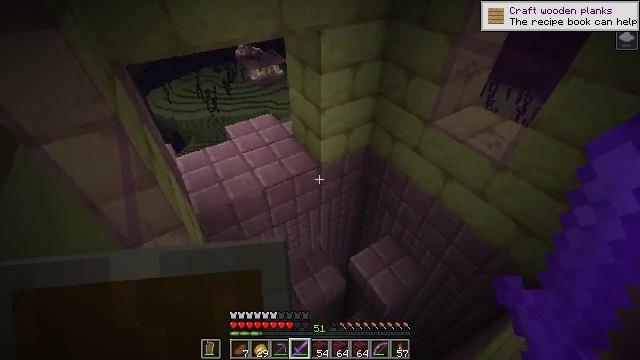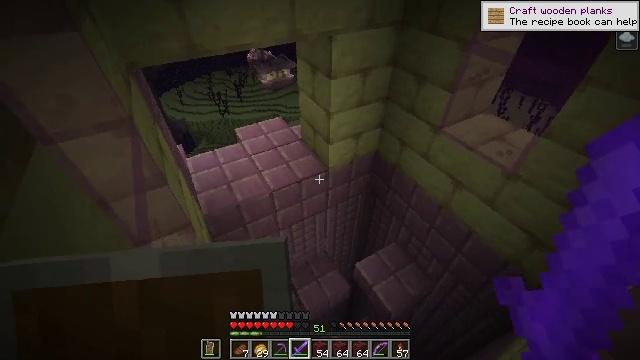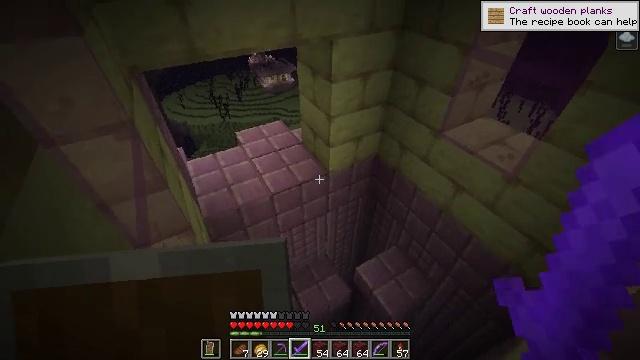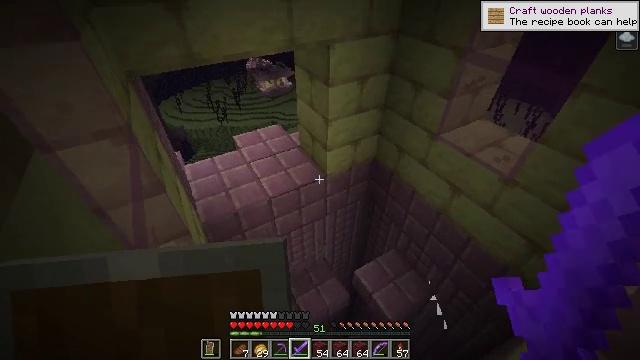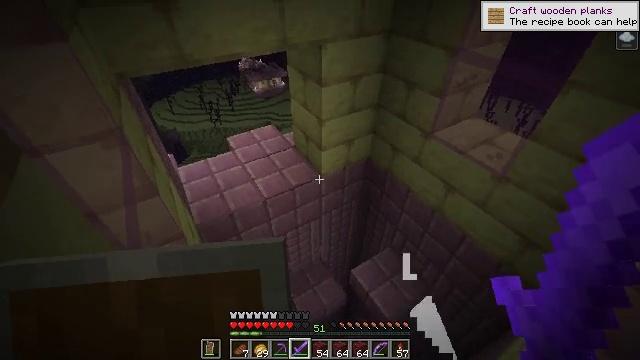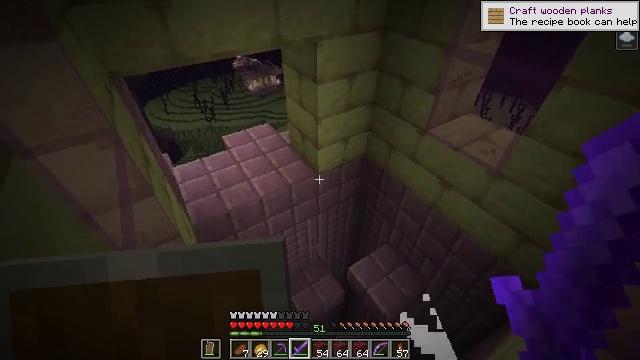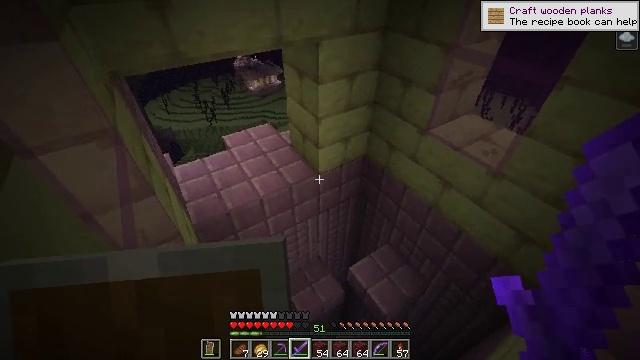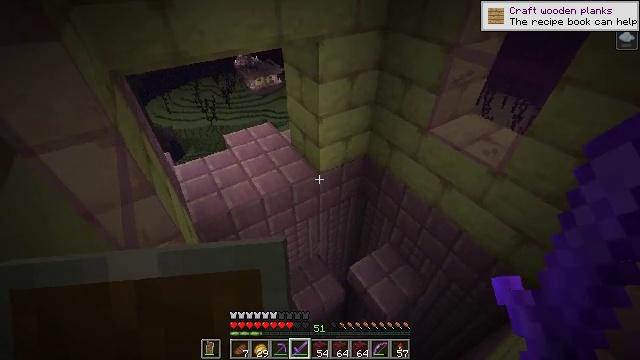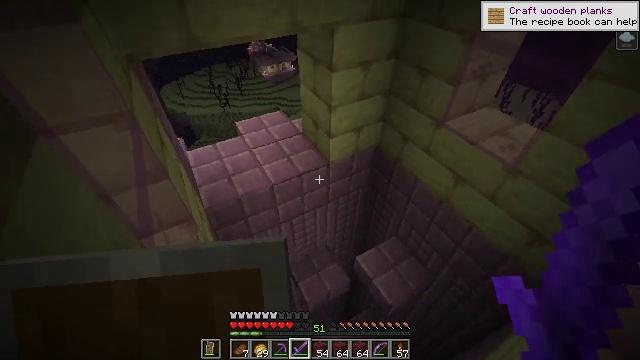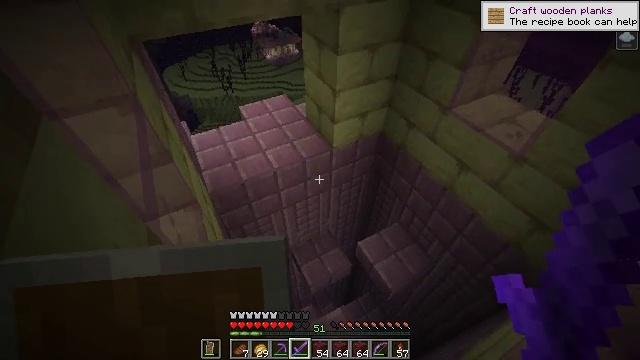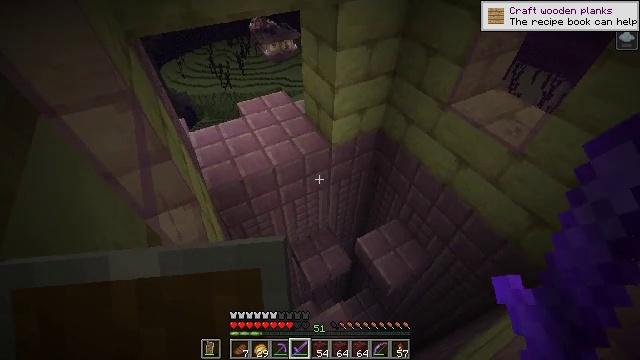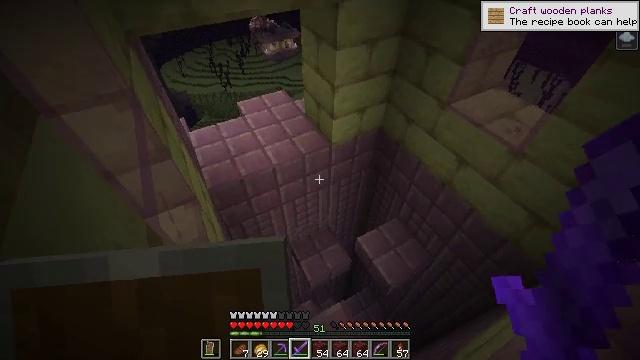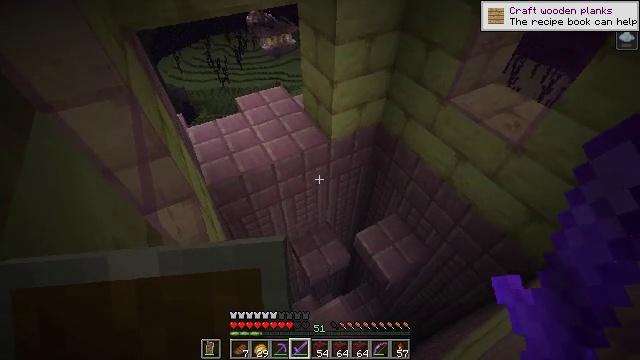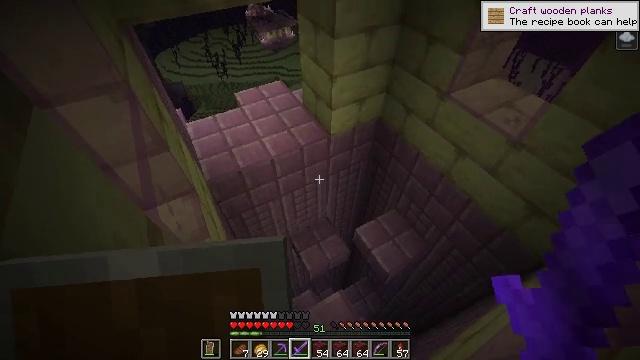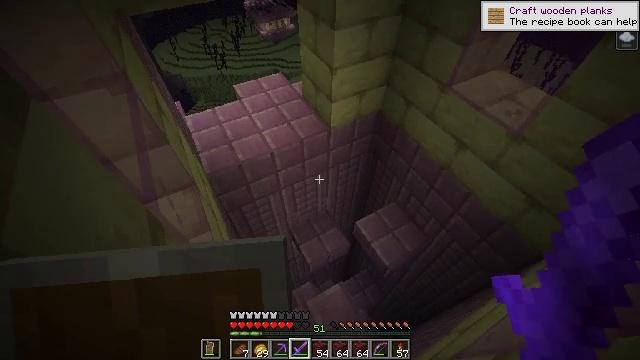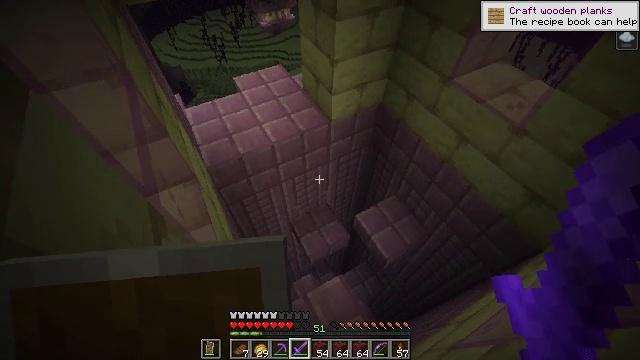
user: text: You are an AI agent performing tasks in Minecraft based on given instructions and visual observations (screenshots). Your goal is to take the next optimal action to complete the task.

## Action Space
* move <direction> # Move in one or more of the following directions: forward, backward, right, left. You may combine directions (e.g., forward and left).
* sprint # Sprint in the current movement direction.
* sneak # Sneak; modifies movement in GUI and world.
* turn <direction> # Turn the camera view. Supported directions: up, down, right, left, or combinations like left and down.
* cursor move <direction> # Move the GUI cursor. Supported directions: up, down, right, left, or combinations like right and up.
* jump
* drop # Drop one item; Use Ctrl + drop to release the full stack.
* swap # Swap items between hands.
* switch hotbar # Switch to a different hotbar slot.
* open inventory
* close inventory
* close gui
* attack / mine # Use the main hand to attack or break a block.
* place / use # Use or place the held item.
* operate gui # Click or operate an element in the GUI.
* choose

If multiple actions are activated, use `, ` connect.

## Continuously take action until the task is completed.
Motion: motion action
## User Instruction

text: Attack the purpur block to obtain it.
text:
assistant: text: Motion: turn left
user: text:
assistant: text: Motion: no_op
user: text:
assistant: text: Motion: no_op
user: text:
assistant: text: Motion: turn right
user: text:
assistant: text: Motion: turn right
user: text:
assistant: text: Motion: no_op
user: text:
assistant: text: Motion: no_op
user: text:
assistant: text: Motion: turn left and down
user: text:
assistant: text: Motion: turn left and down
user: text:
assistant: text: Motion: no_op
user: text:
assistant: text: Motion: no_op
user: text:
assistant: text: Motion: no_op
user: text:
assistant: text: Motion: turn down
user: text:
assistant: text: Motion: turn down
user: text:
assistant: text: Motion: turn down
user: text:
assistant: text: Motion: no_op
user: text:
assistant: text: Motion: no_op
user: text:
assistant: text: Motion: no_op
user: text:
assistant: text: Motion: no_op
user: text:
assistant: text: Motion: no_op
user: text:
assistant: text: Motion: no_op
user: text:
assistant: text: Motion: no_op
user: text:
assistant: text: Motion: no_op
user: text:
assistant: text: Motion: no_op
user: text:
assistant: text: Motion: no_op
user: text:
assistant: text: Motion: no_op
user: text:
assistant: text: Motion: no_op
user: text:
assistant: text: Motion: no_op
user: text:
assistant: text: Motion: no_op
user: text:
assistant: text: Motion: no_op